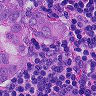
Metastatic tissue present: yes